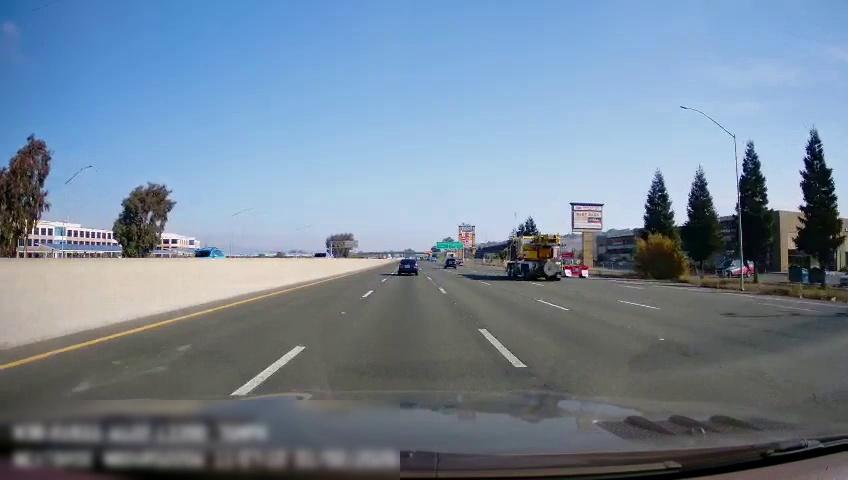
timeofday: Day
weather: Sunny
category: Drivable Space
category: Vehicles | Car
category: Vehicles | Other LV
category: Vehicles | Other LV
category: Vehicles | SUV
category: Vehicles | Other LV
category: Vehicles | SUV
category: Vehicles | Truck
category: Lanes | Current Lane
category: Lanes | Alternate Lane
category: Lanes | Current Lane
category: Lanes | Alternate Lane
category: Lanes | Alternate Lane
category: Lanes | Alternate Lane
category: Lanes | Alternate Lane
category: Traffic | Signs
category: Traffic | Signs